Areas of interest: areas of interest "Beijing Used Motor Vehicle Trading Market"
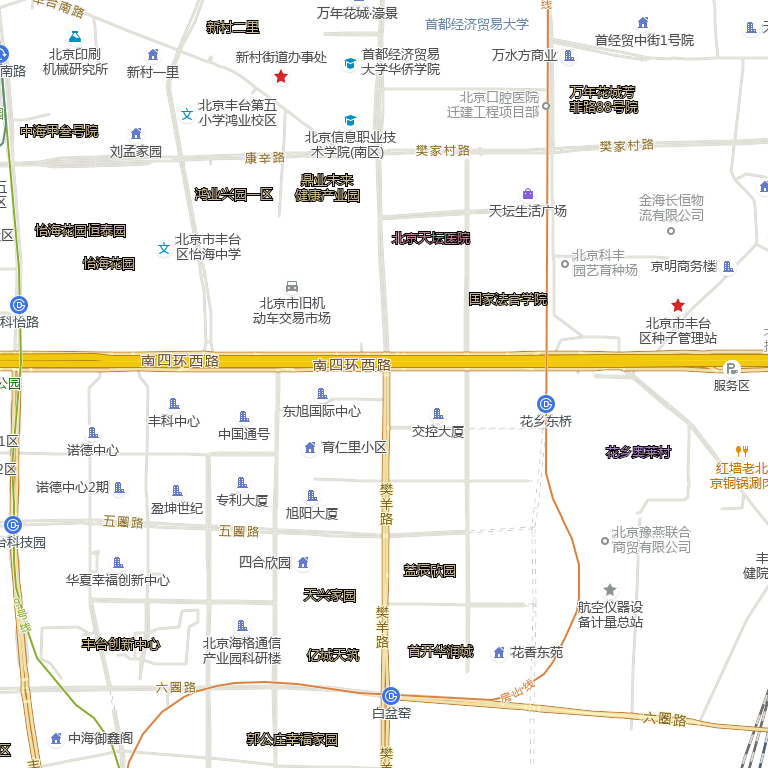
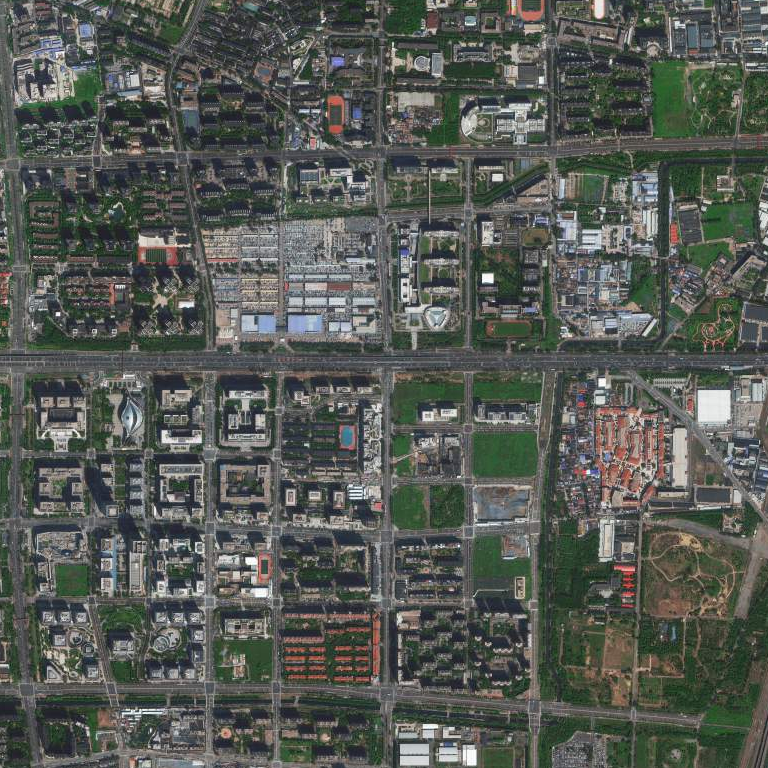